Question: I want to disable or hide marked x-axis on the following image:

But I still need to be able to show a plot line.
I tried to play around with "xAxis" Highcharts property and I am able to hide marked x-axis, but then I can not add a plot line. It seems to me this axis is somehow connected with the plot.
Thanks a lot for help.
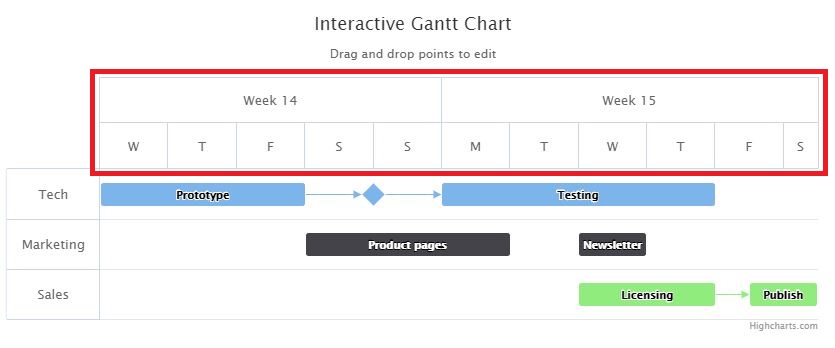
Answer: The 'plotLines' are connected to an axis, but you can separately disable the 'grid' and the 'labels':
'''
xAxis: [{
...,
grid: {
enabled: false
},
plotLines: [{
color: 'red',
value: today + day * 7,
width: 5
}],
labels: {
enabled: false
},
tickLength: 0
}, {
visible: false
}]
'''
<URL>
<URL>